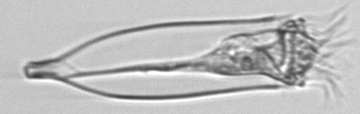
Label: Favella